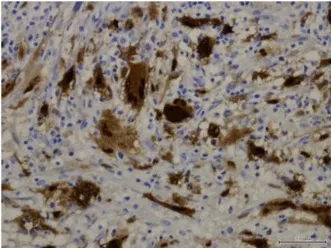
Patient 1 subsequent bone marrow biopsy. (F) Immunohistochemistry for Cyclin D1 showing nuclear positivity in Langerhans cells, and multinucleated Histiocyte (magnification 200X).
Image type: pathology (immunostaining)